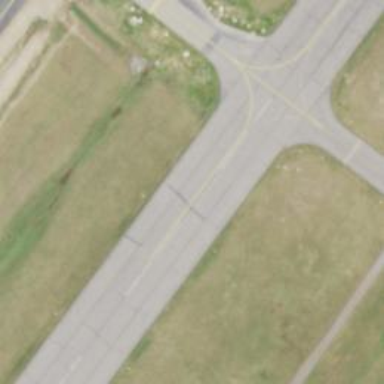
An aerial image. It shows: Asphalt runway at the airport.